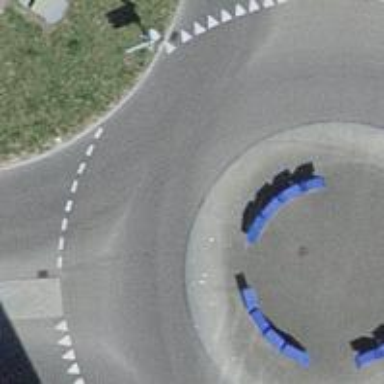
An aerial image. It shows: Primary highway with asphalt surface leading to roundabout.